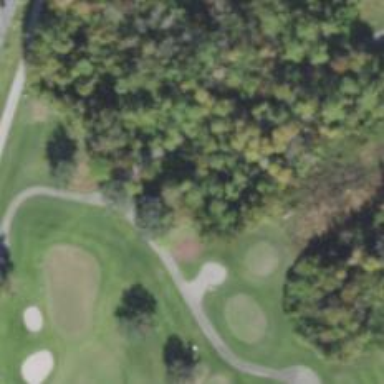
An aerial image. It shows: Service road designated as golf cart path.